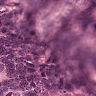
Metastatic tissue present: yes